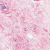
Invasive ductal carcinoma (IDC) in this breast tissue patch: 0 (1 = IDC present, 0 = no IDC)